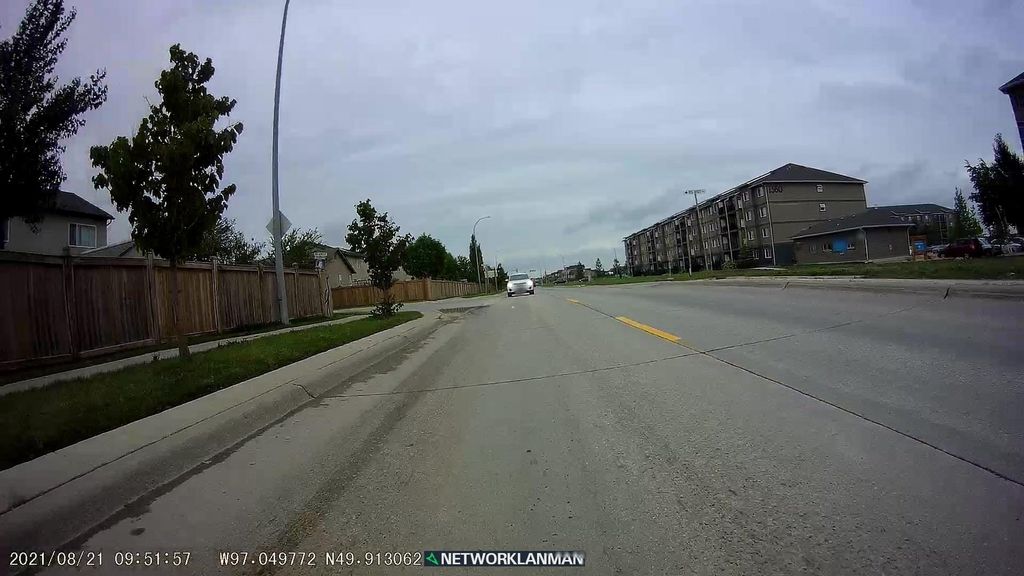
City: winnipeg